Field crop: maize
Growth stage: 2
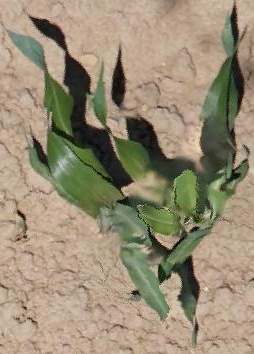
Species: maize